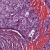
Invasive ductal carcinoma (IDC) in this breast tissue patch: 1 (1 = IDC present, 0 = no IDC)